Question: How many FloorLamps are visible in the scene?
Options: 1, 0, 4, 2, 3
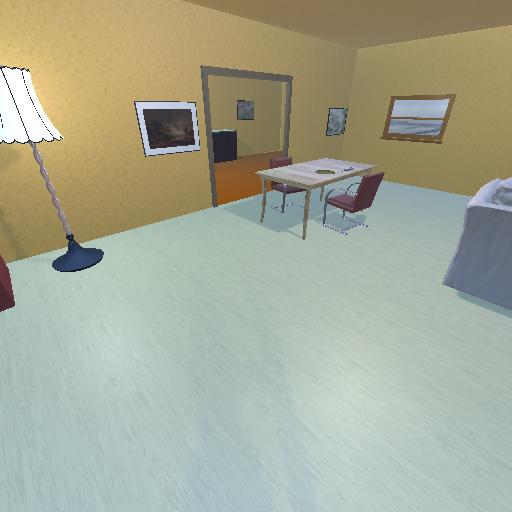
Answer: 1